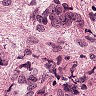
Metastatic tissue present: yes